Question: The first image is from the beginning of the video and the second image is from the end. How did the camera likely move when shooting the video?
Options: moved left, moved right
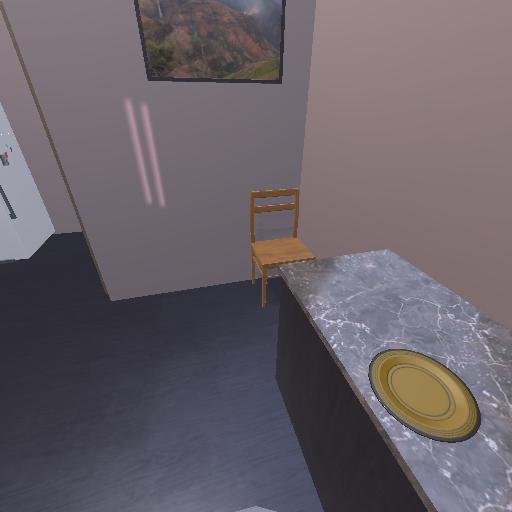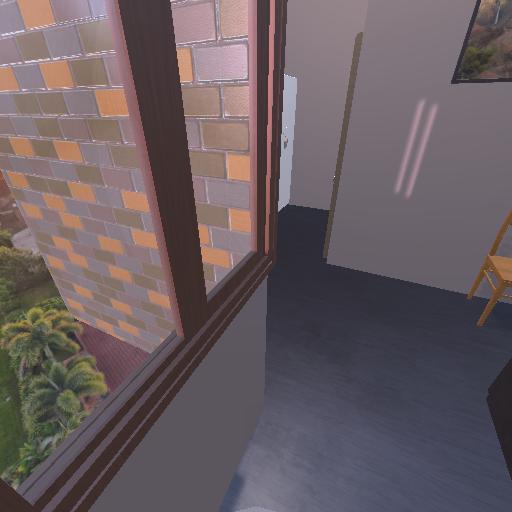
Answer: moved left